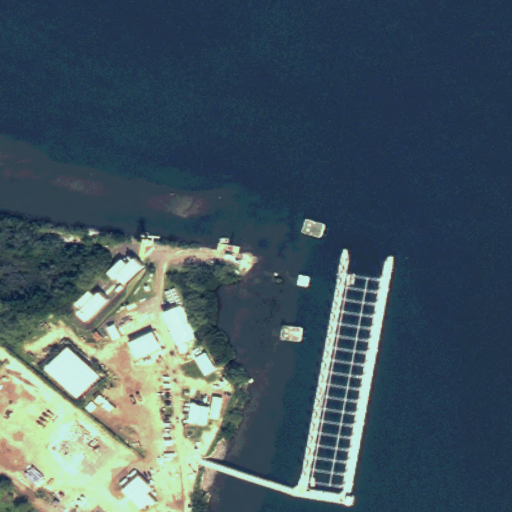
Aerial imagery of cape in Hawaii named Beckoning Point containing only unknown